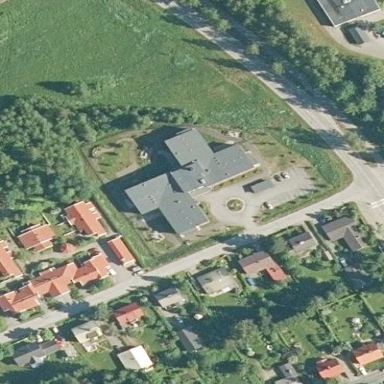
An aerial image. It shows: Public building.